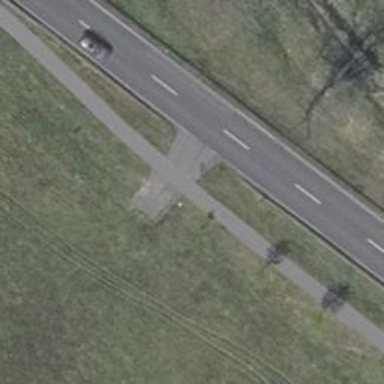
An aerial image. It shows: Asphalt path.